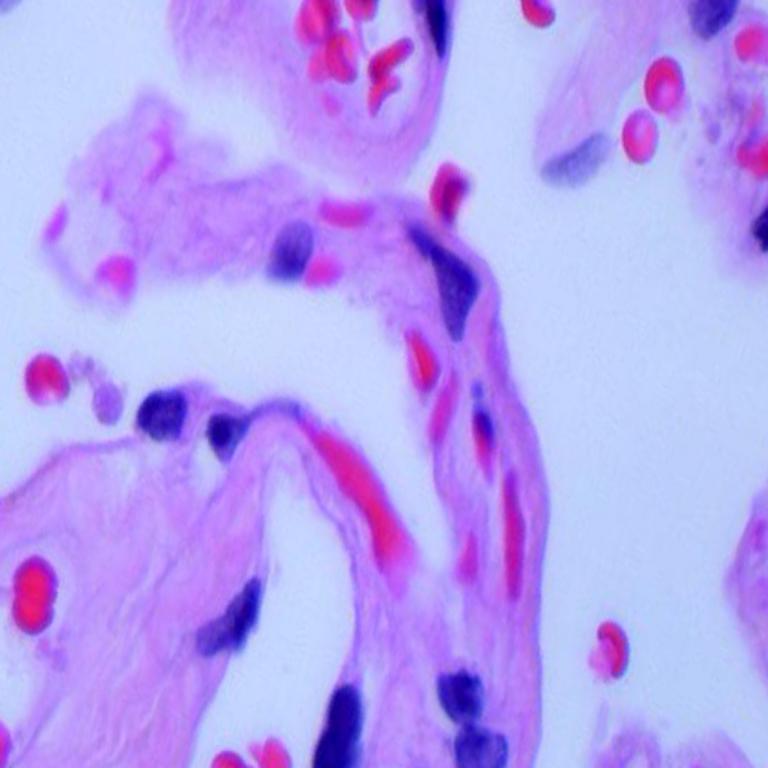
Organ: lung
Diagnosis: benign